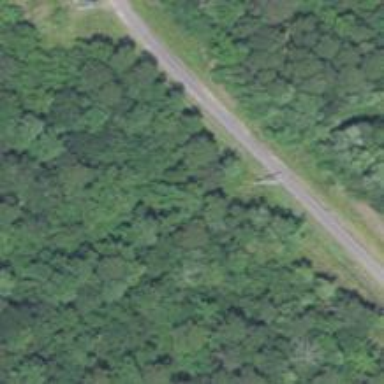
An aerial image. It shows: Culvert tunnel.